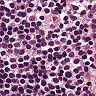
Metastatic tissue present: no